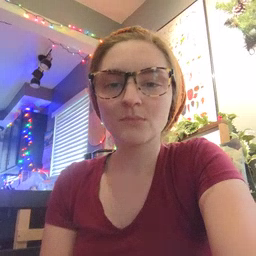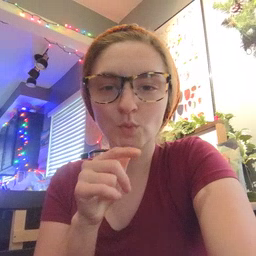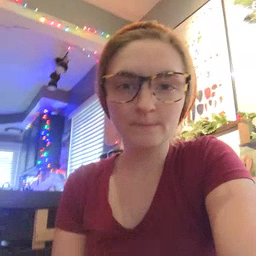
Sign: who